Question: I want get edit text value from grid view like the image below. I tried every code but it is not working. Please check this.

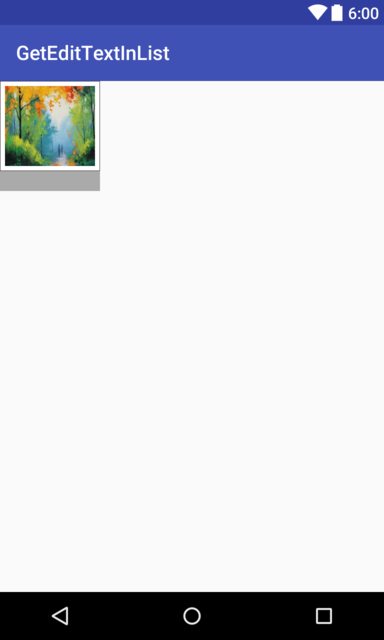
Answer: In your ImageListuplaodAdapter you have
and in
'''
public int getCount() {
/* return bitmaplist.size();*/
return myItems.size();
}
'''
you are returning its size but myItems is nowhwre initialized.You have a constructor
'''
public ImageListuplaodAdapter() {
for (int i = 0; i < 20; i++) {
ListItem listItem = new ListItem();
listItem.caption = "Caption" + i;
myItems.add(listItem);
}
notifyDataSetChanged();
}
'''
but you are not calling it from anywhere.
To make it work as per your requirement do this:
1. keep global List editTextValues = new ArrayList();
2. In your ImageListuplaodAdapter's afterTextChanged(Editable s) save the entered String into list as
'''
list.add(editText.getText().toString());
'''
3. Then send it to server